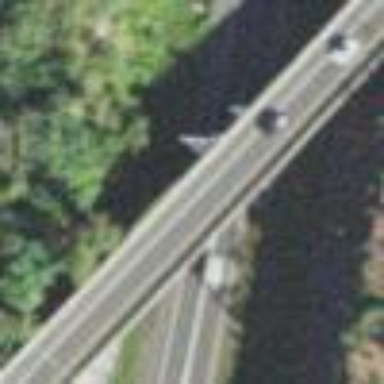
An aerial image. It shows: Man-made bridge.